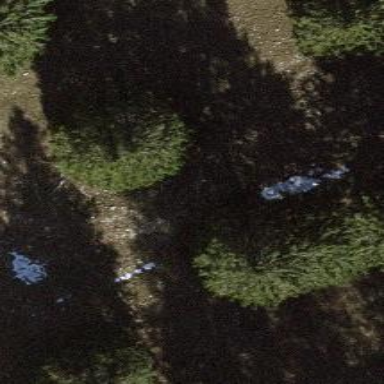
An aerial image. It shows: Single tag "natural: tree."